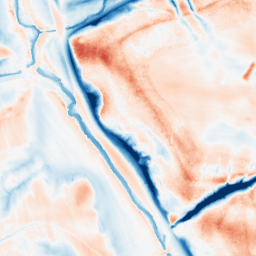
Category: classical
Decomposition family: gaussian
Decomposition parameters: sigma: 10
Upsampling method: quintic
Upsampling parameters: scale: 4
Upsampling scale: 4